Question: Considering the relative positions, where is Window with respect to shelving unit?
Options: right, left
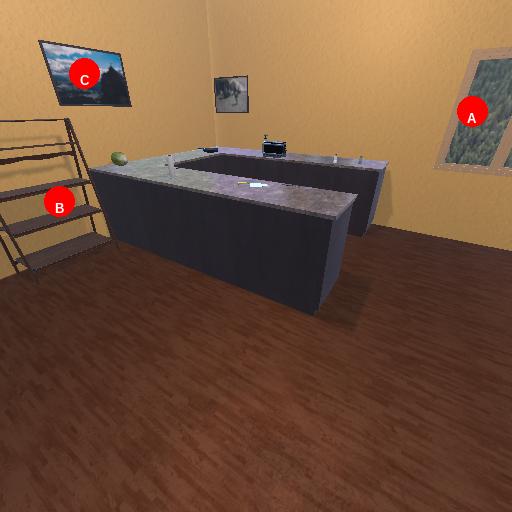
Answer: right